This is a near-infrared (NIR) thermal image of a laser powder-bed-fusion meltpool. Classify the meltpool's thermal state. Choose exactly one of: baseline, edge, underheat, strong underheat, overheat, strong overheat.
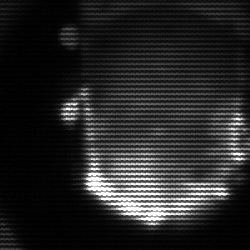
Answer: baseline